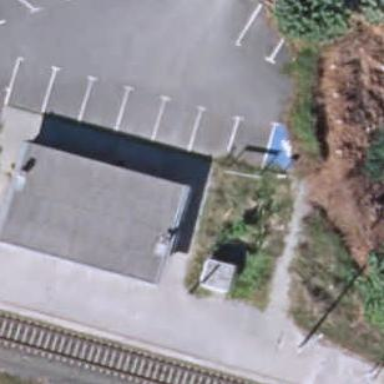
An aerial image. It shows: Train station building.